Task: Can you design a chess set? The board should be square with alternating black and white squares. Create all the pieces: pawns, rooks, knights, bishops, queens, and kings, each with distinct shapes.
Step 3313:
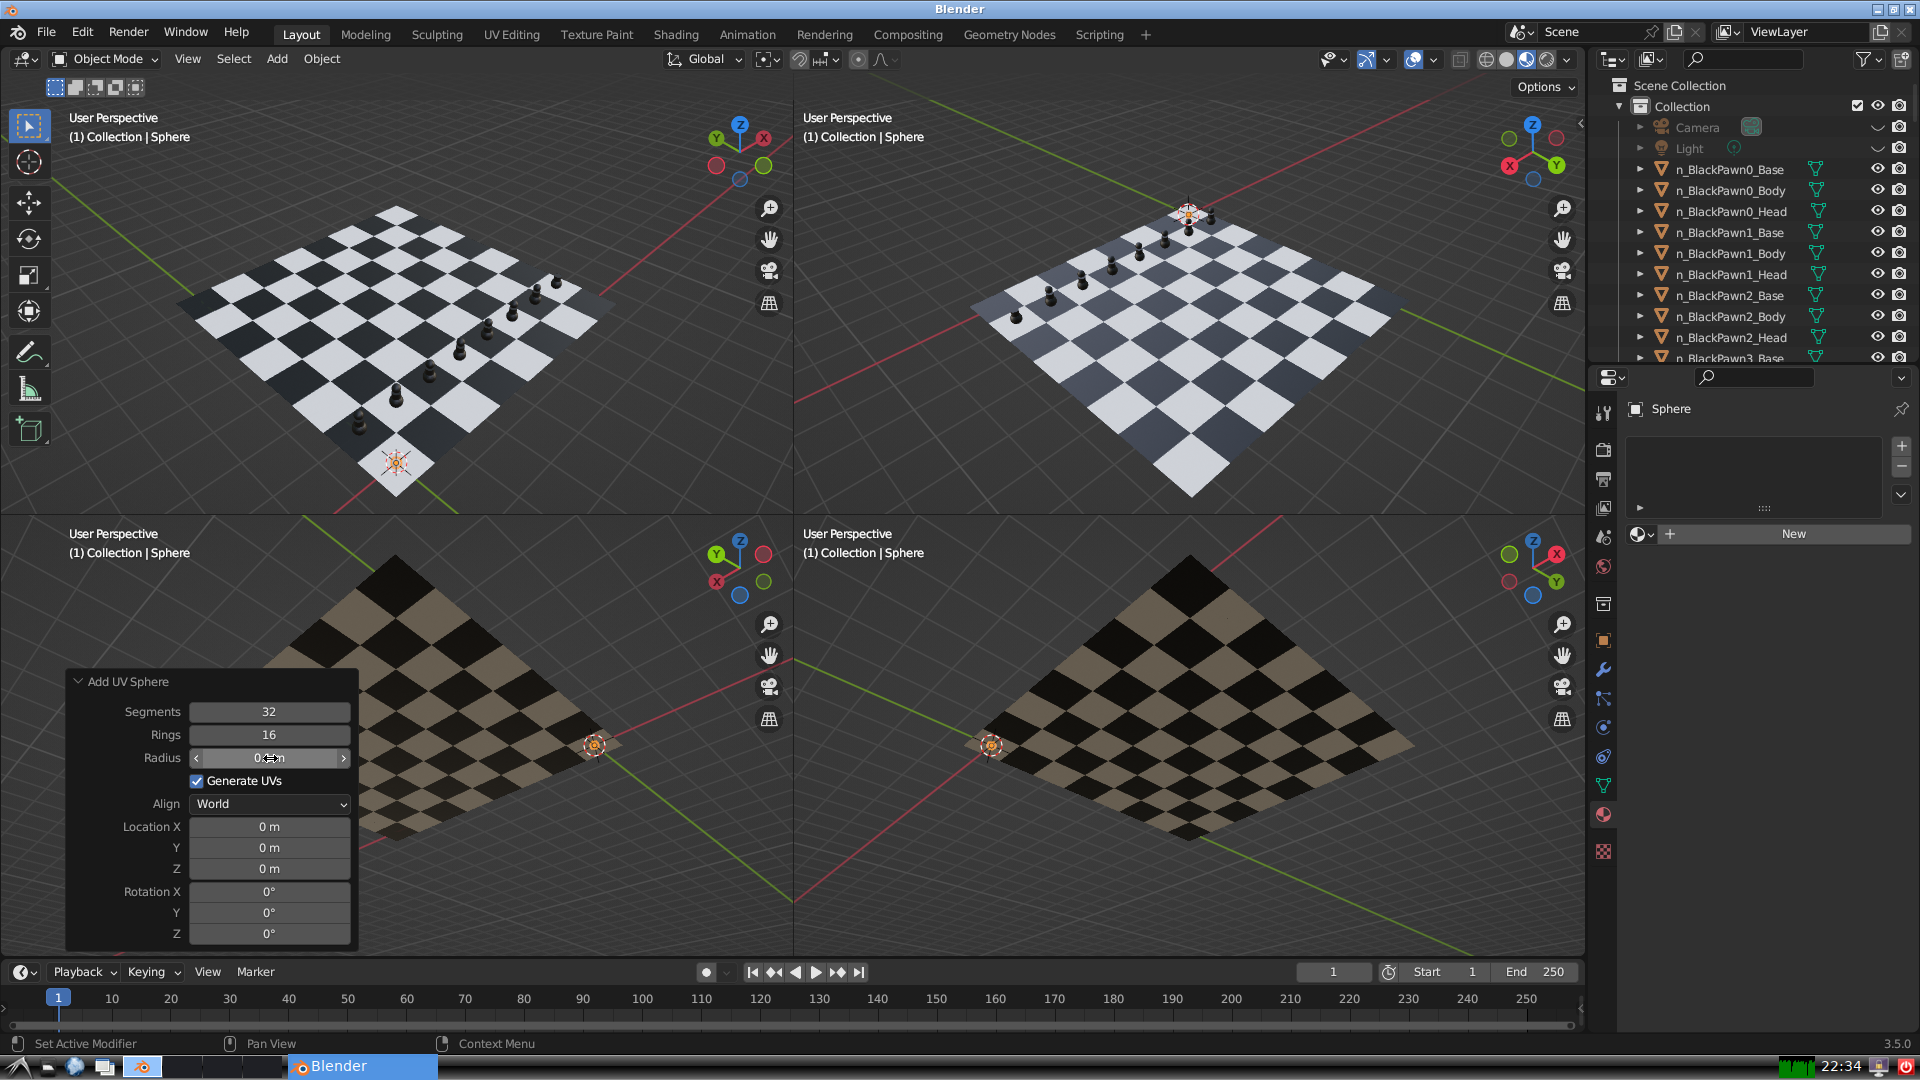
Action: {"mouse_move": [960, 540]}